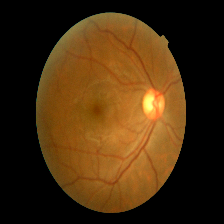
Diabetic retinopathy grade: Mild